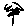
Label: flower